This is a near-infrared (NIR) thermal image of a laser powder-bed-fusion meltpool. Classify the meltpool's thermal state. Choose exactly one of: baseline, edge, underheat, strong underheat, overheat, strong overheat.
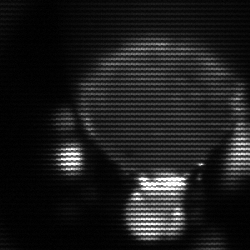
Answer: edge